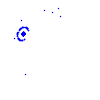
Particle: electron